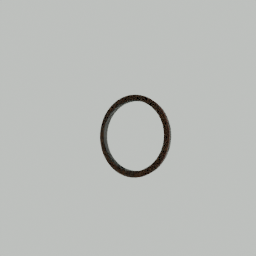
Label: architecture